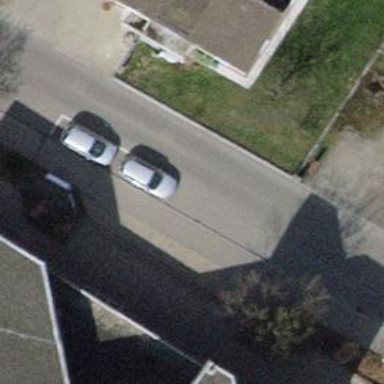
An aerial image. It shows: Residential road with parking lane on the right-hand side.